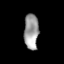
Tissue: lung
Cell type: Myeloid cells
Senescence score: 0.2151
Nuclear area (px): 503
Mean DAPI intensity: 157.819